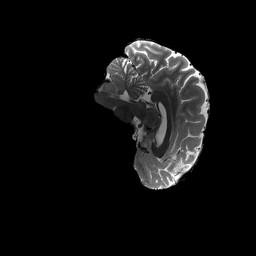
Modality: T2w
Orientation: sagittal
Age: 21
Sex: male
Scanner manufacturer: siemens
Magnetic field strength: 3 T
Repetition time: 3.2 s
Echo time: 0.564 s